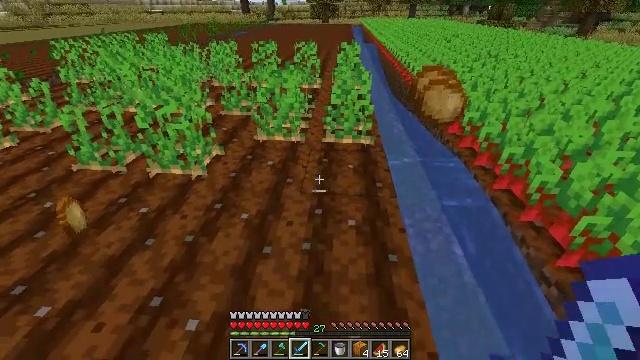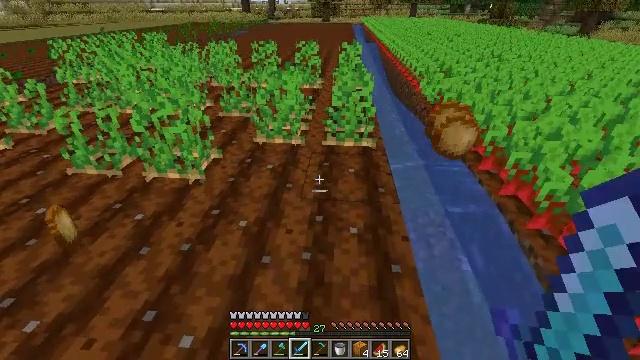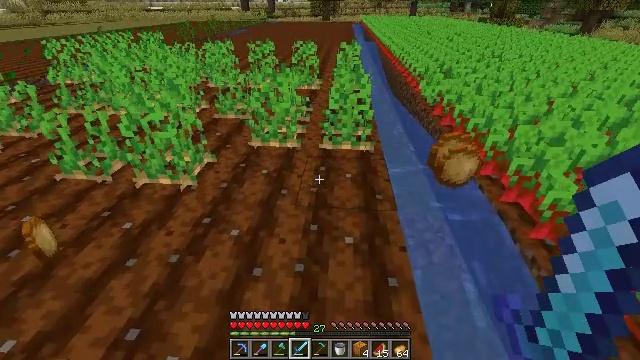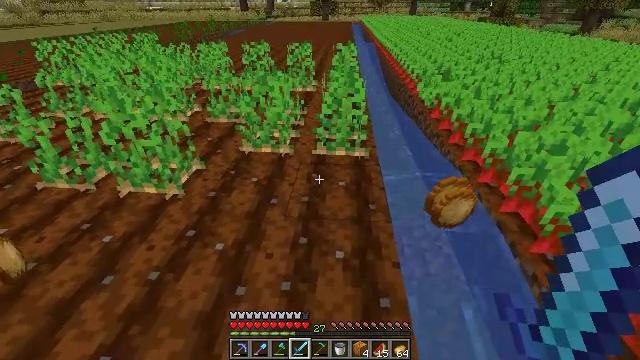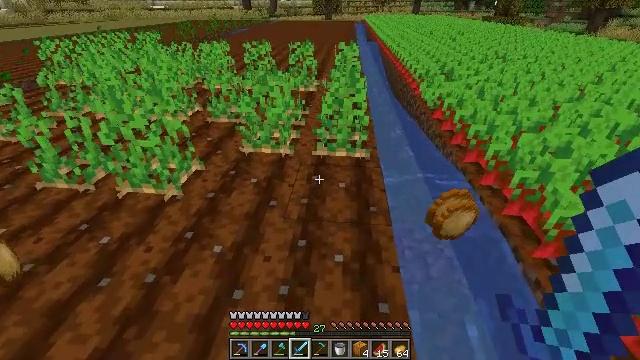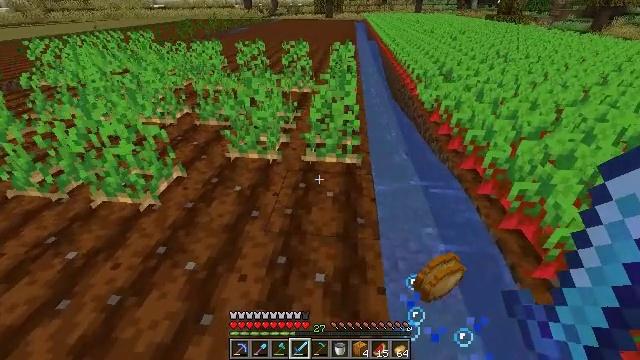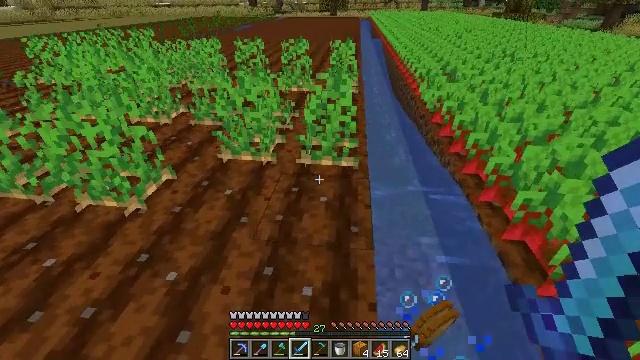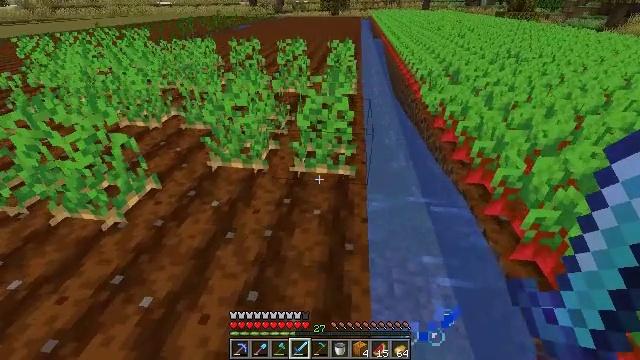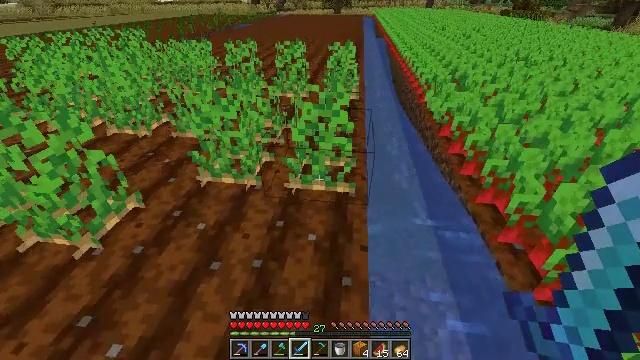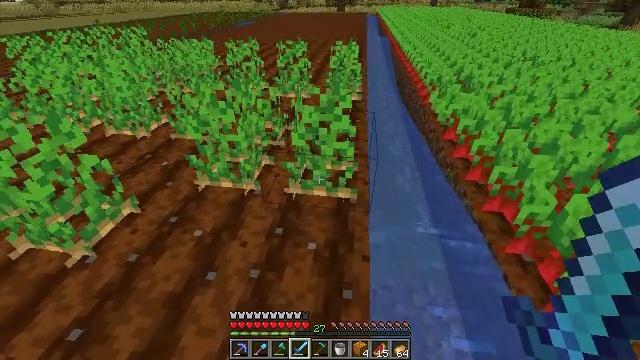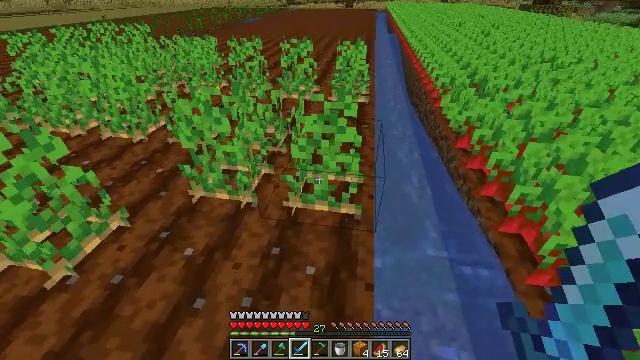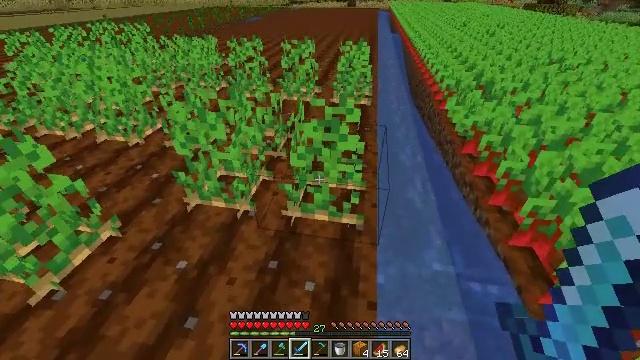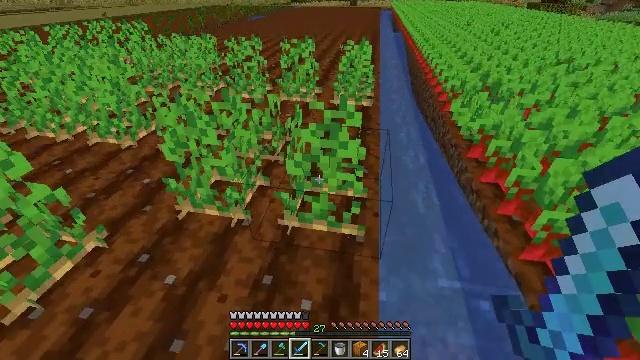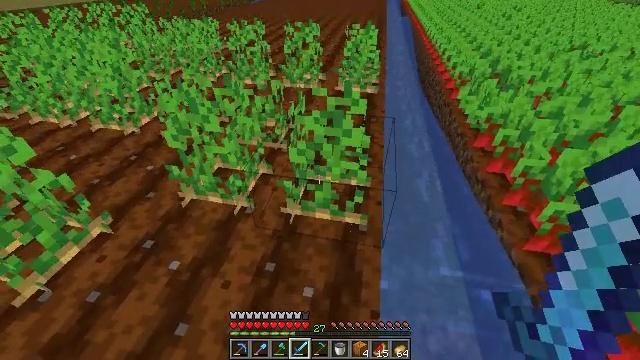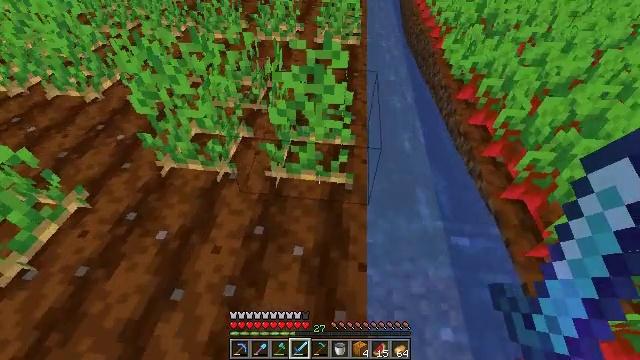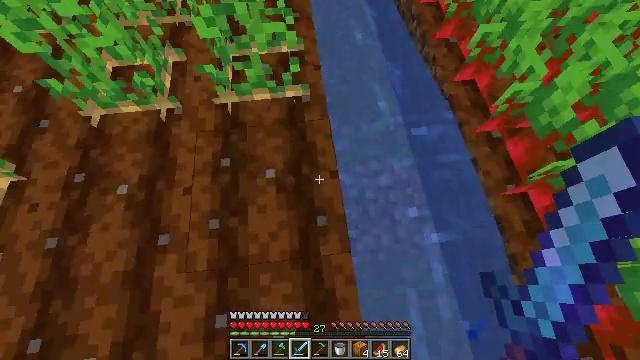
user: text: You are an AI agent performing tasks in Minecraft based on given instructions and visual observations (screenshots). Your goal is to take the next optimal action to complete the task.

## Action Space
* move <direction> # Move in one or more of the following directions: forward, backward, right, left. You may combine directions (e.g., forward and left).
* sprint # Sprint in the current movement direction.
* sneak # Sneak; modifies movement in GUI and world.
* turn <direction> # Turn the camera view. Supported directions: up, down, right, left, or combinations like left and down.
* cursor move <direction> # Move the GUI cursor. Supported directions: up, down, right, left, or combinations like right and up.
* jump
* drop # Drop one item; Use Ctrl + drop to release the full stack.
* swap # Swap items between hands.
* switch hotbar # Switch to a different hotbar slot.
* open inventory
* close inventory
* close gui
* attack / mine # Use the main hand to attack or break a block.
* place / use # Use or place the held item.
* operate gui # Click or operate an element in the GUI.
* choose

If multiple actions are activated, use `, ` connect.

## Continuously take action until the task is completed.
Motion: motion action
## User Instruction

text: Dig up potatoes from the soil.
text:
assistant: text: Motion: move forward
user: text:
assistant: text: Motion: move forward and move right
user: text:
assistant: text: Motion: move forward and move right
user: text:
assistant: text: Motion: move forward and move right
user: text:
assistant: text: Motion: move forward and move right
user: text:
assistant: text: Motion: move forward, turn left
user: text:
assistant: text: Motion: move forward
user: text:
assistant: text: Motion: move forward
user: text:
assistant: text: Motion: move forward
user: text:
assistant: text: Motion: move forward, turn left
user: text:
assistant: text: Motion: no_op
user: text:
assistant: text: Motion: no_op
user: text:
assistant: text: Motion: turn down
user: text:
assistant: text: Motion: turn right and down
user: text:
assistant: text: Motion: turn right and down
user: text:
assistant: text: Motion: turn right and down
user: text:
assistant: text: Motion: turn right and down
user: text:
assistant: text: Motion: turn right and down
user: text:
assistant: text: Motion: turn right
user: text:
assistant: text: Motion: turn right and up
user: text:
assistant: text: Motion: turn right and up
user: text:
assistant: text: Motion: turn left and up
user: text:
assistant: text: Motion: turn up
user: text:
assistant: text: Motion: turn up
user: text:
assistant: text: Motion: turn up
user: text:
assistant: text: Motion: turn right and up
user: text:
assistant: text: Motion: turn right and up
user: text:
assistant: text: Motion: turn right and up
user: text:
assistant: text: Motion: turn right and up
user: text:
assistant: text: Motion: turn right and up